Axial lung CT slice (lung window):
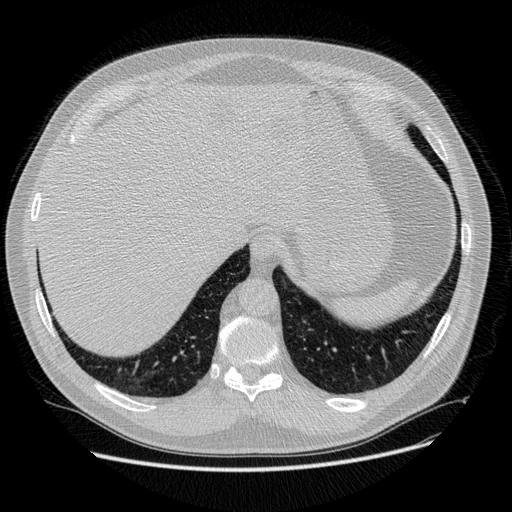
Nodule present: no